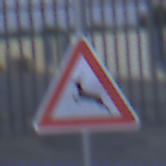
Verkehrszeichen: WildwechselRechts
Umgebung: Outdoor, Suburban
Tageszeit: SunriseSunset
Wetter: PartlyCloudy
Licht: Natural
Jahreszeit: NotSpecified
Kontrast: LowContrast